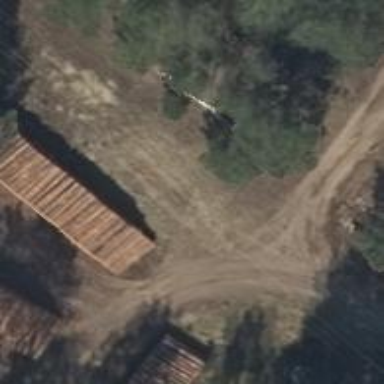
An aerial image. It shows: Hunting stand.